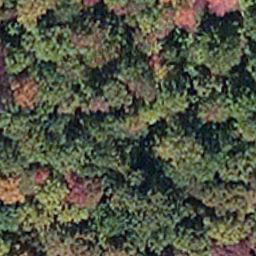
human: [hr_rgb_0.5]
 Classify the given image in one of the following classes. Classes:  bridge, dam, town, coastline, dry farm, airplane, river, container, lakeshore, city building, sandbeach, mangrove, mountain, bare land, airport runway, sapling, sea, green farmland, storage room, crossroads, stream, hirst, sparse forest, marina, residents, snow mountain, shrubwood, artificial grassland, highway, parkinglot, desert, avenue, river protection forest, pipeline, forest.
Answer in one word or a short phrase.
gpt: mangrove